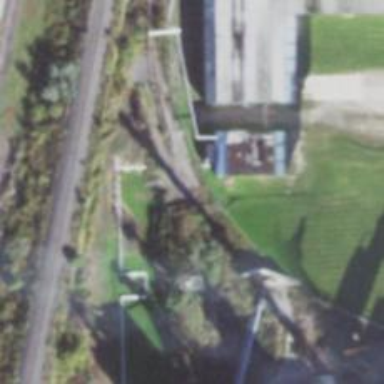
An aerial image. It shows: Railway spur service.